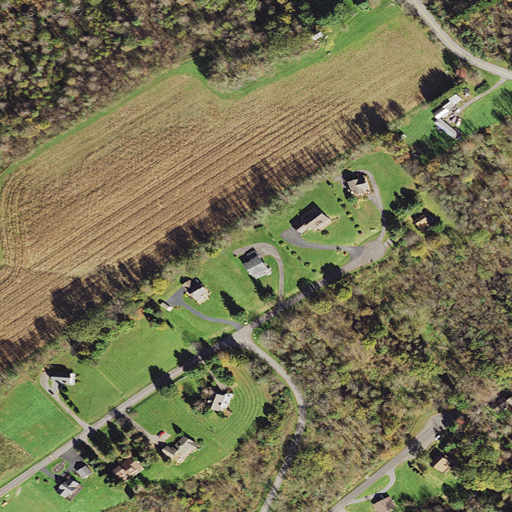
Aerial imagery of ridge(s) in Maryland named Hoop Pole Ridge containing deciduous forest, open development, pasture, cultivated crops, low intensity development, and mixed forest